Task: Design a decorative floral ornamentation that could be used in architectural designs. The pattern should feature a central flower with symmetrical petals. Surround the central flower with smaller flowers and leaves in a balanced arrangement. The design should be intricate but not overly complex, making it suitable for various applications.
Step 1656:
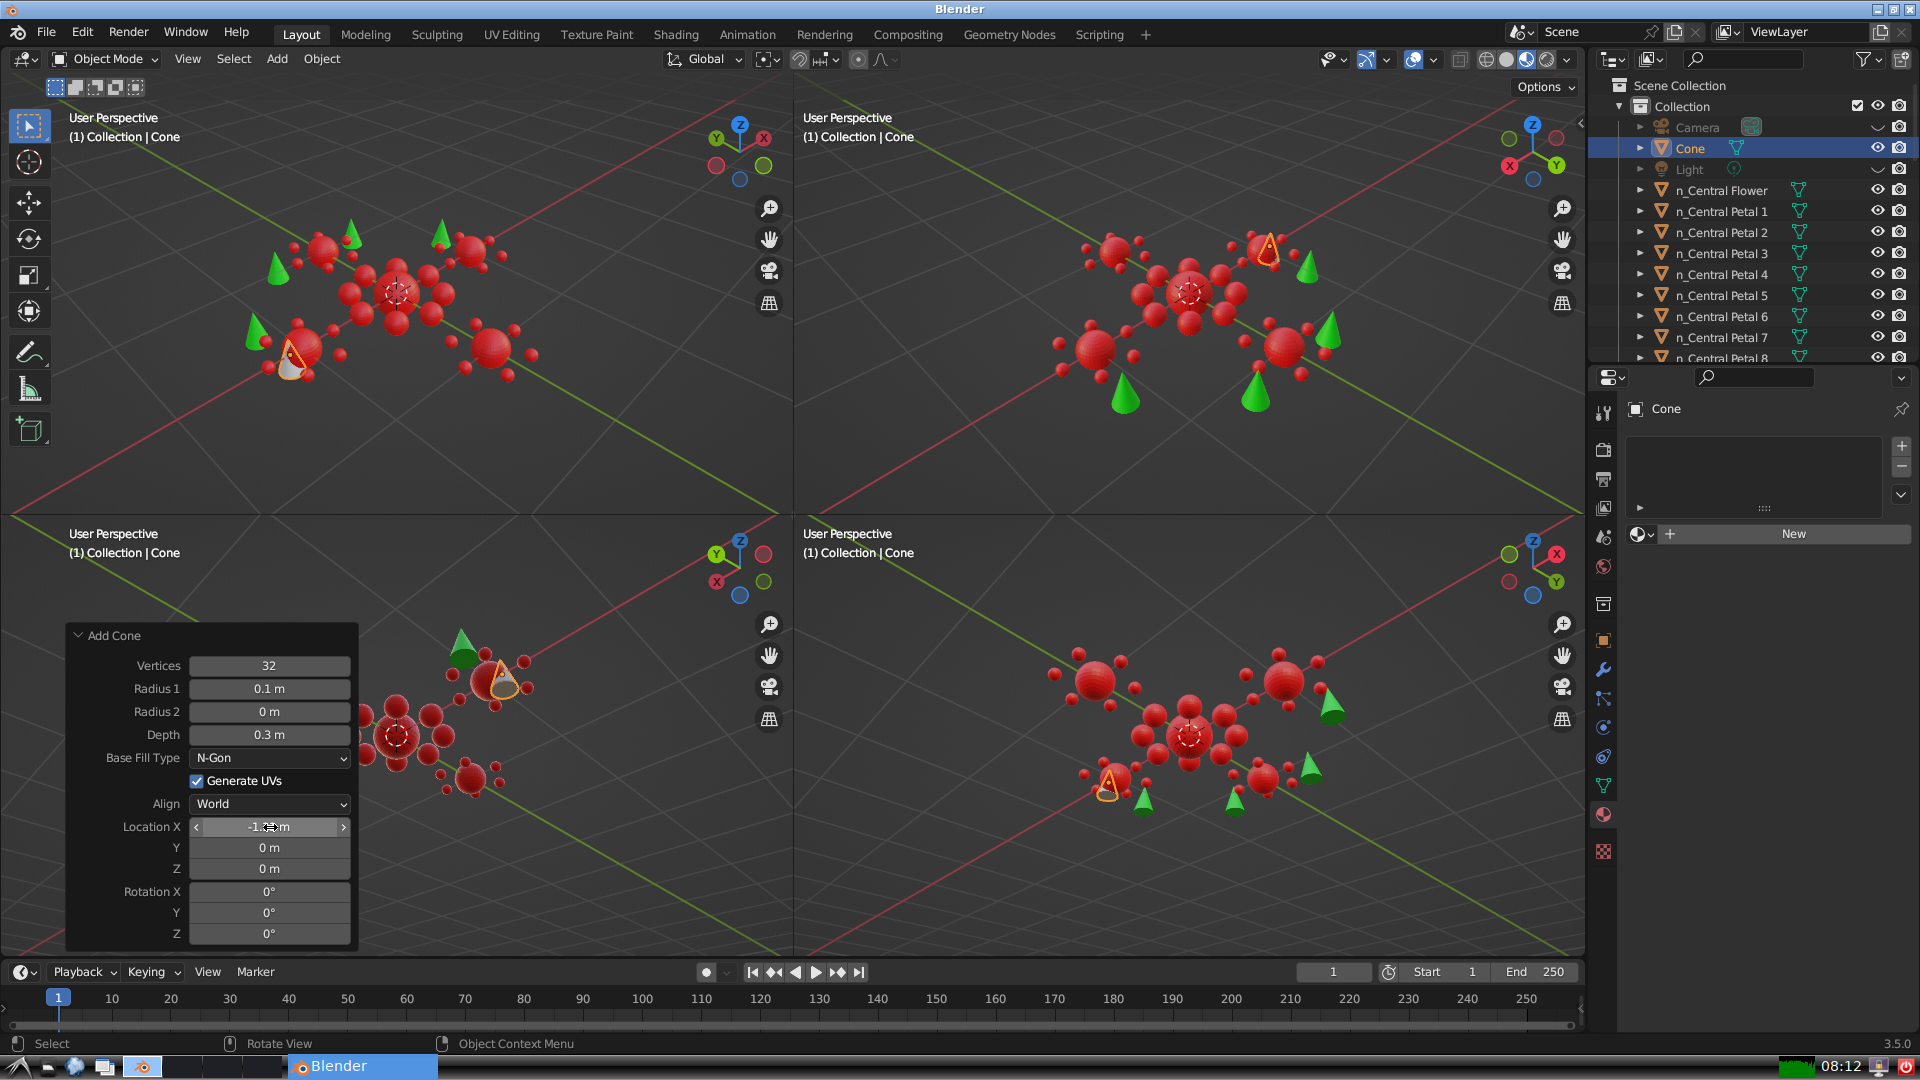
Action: {"mouse_move": [270, 847]}